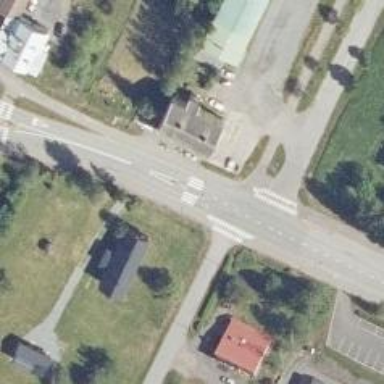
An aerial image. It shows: Secondary road with asphalt surface.